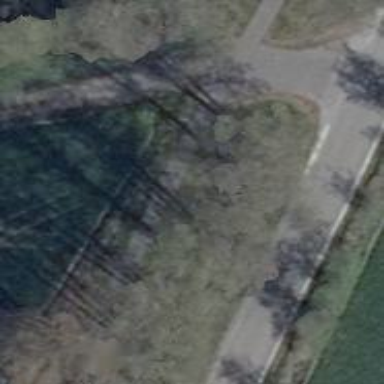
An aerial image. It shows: Asphalt path.